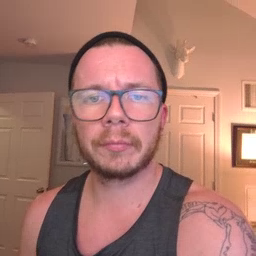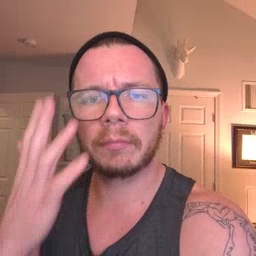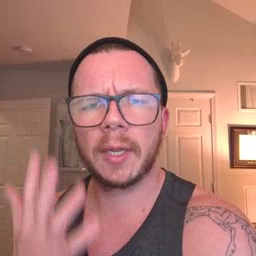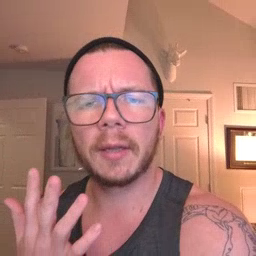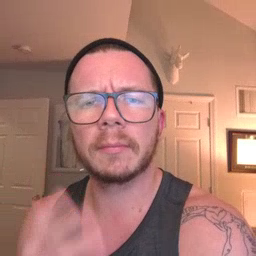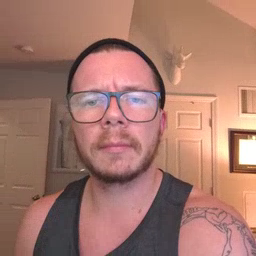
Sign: sad